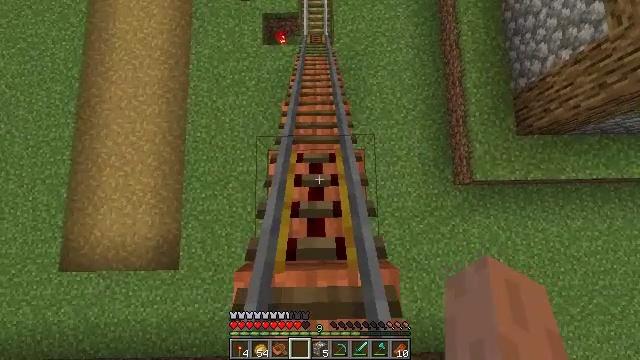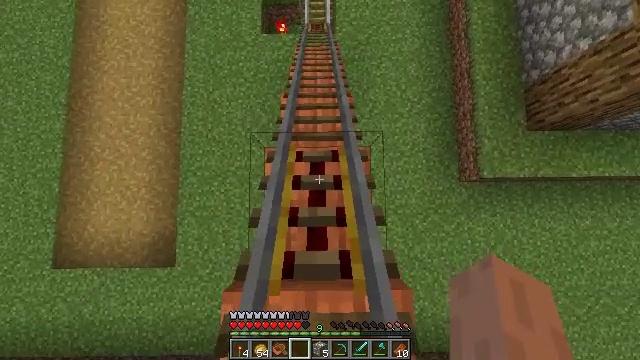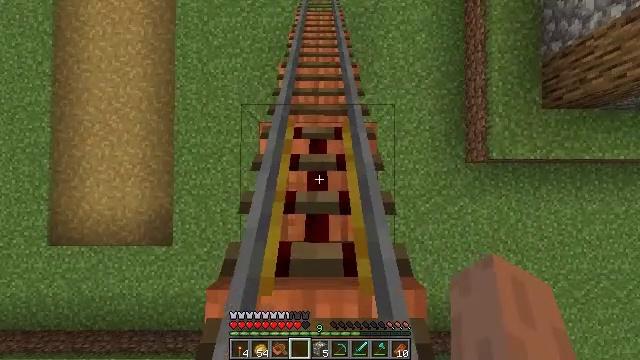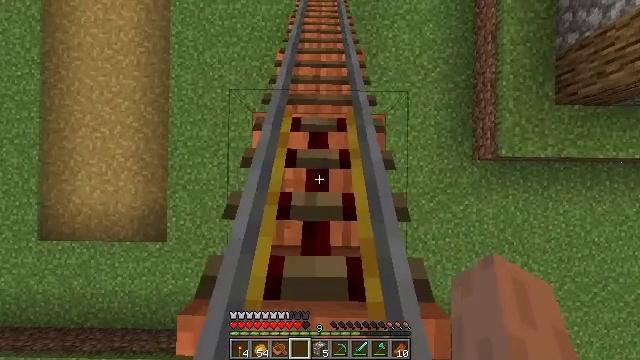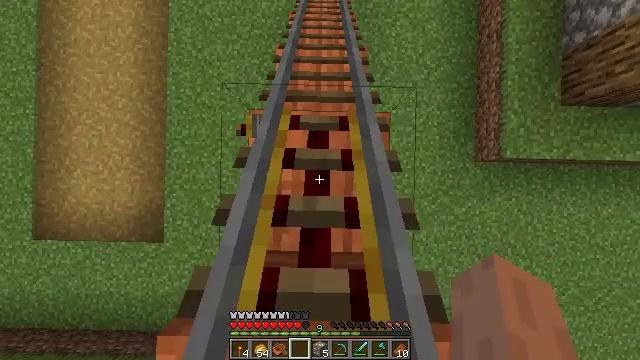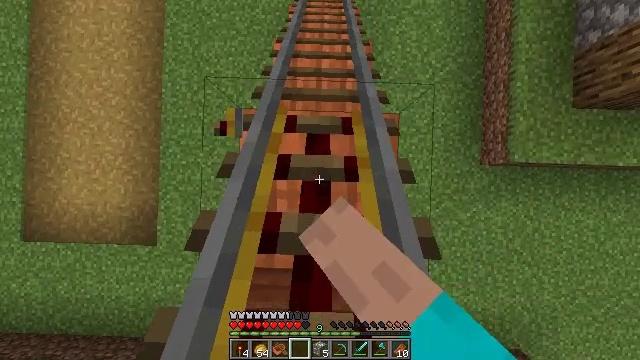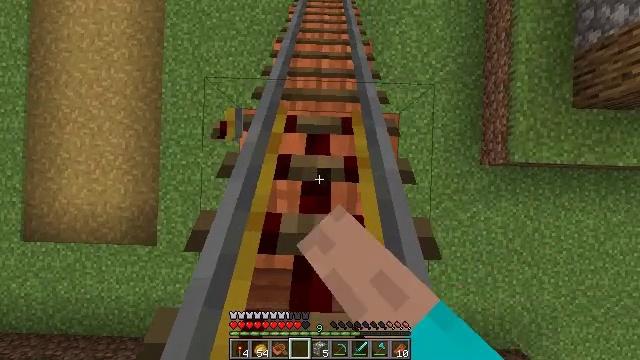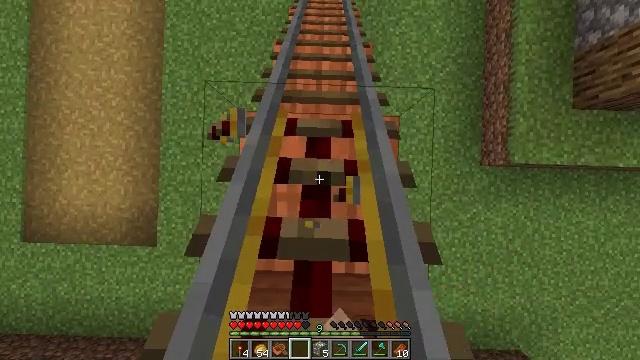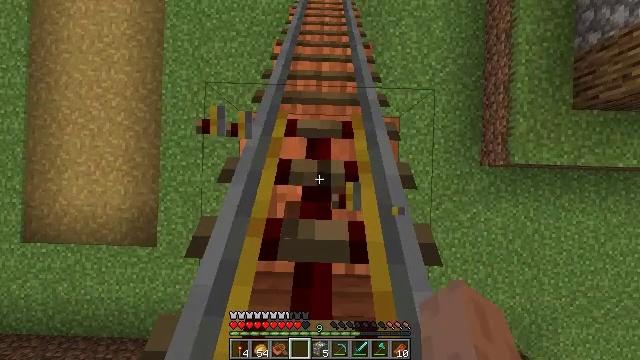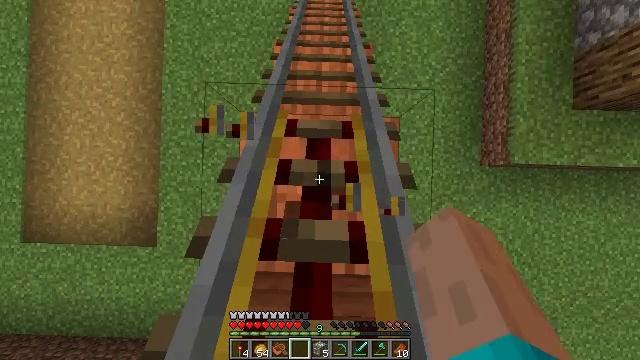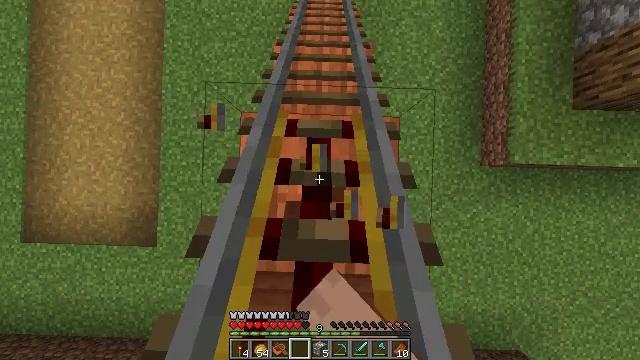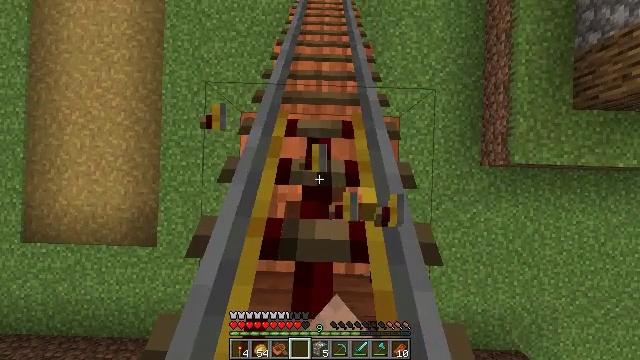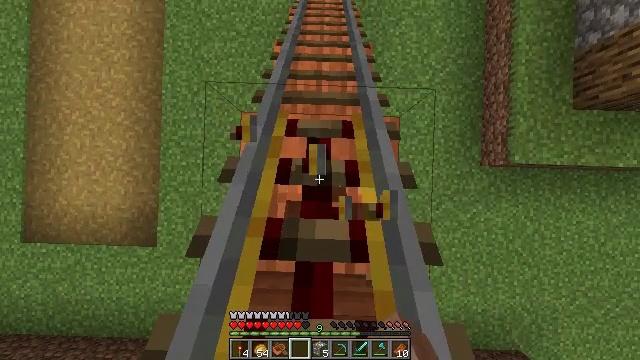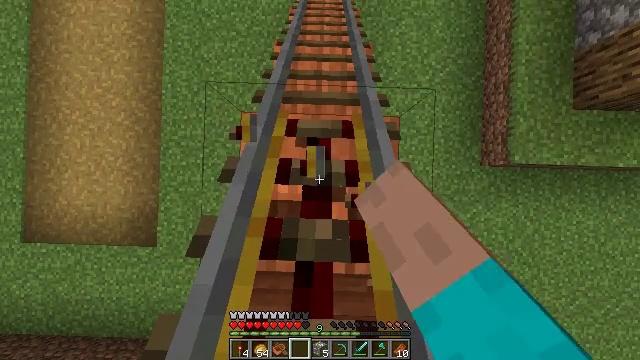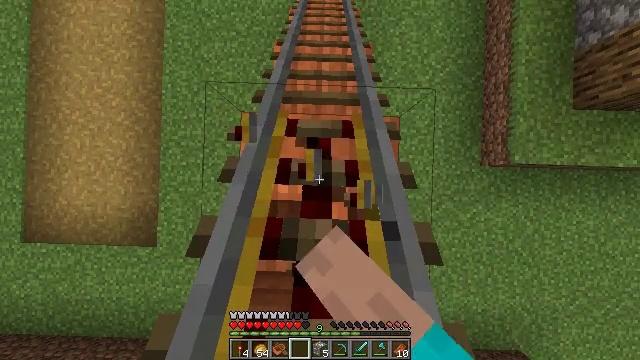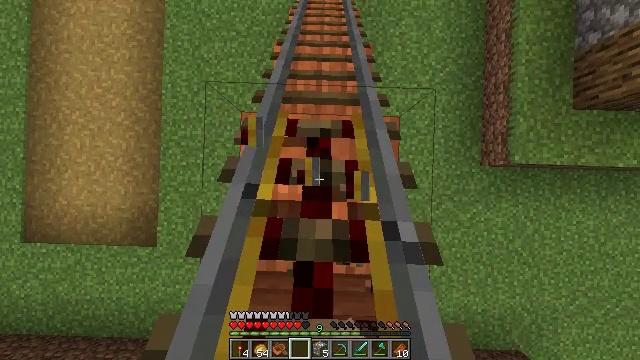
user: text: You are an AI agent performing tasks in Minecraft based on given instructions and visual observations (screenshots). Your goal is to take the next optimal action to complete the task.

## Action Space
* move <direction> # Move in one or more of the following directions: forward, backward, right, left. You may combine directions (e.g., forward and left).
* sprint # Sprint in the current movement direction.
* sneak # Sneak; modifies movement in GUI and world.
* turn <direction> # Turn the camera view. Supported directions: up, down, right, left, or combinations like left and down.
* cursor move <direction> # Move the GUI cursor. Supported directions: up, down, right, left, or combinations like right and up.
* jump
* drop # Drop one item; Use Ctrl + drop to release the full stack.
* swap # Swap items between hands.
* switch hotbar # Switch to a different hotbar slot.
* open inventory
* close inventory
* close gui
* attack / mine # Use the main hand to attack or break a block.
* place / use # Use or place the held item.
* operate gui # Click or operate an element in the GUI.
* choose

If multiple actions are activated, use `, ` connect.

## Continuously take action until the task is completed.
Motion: motion action
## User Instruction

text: Mine the powered rail from the track.
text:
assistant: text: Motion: turn down
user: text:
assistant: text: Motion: turn down
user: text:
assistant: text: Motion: turn down
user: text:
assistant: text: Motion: turn down, attack / mine
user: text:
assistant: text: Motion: turn down, attack / mine
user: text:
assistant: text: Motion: attack / mine
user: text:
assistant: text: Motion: attack / mine
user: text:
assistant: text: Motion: attack / mine
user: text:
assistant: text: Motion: attack / mine
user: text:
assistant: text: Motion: attack / mine
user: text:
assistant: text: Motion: attack / mine
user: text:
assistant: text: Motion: attack / mine
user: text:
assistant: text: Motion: attack / mine
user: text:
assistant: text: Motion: attack / mine
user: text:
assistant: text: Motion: attack / mine
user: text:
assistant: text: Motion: attack / mine
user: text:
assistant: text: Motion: attack / mine
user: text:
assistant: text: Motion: attack / mine
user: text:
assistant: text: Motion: attack / mine
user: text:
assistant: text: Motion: attack / mine
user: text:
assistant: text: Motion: attack / mine
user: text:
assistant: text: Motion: attack / mine
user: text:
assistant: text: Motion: attack / mine
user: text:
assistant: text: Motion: attack / mine
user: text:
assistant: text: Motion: attack / mine
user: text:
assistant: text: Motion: attack / mine
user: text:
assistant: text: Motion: attack / mine
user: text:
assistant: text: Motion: attack / mine
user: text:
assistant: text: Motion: attack / mine
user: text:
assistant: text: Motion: attack / mine